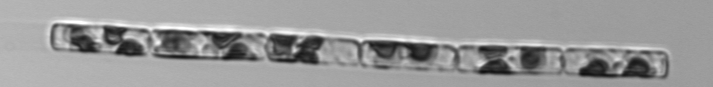
Label: Guinardia_delicatula